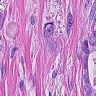
Metastatic tissue present: yes